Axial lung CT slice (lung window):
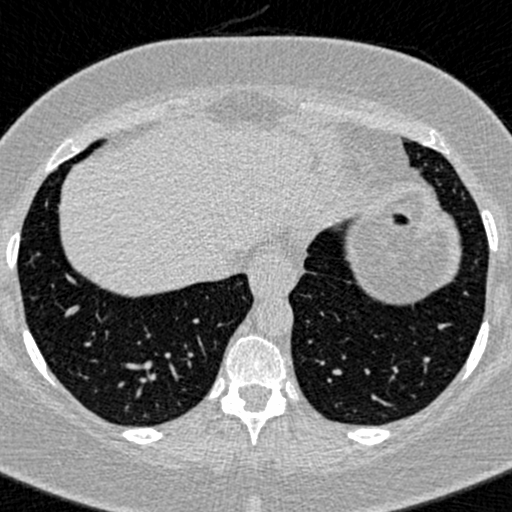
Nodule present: no